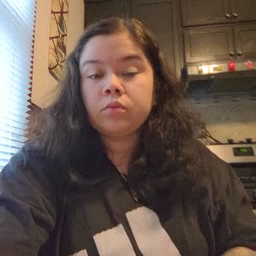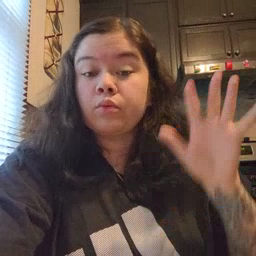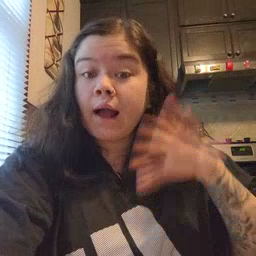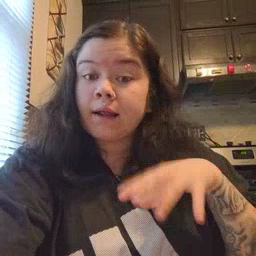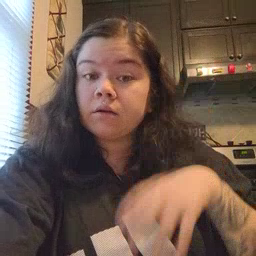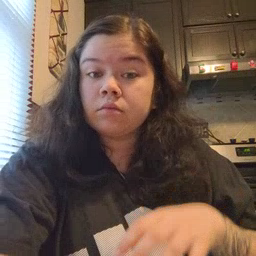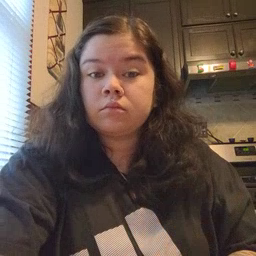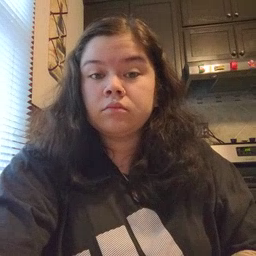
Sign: rain